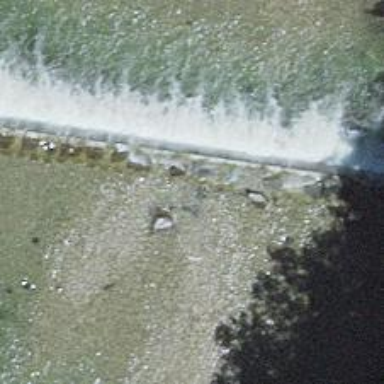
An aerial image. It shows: Weir in waterway.